Question: I know how I'd do this with NSTextView, but NSTextField doesn't seem to provide a way to access the 'NSTextStorage' backing it, so I can't set myself as a delegate and process '-textStorageDidProcessEditing:'.
I have a 'NSTextField' as part of a sheet. If that text field is emtpy at any point, the OK button should be disabled until some input is provided. That's basically all I'm looking to do, and I'm sure there's a really simple way to do this?
I tried:
'''
[[[filenameInput cell] textStorage] setDelegate:self];
'''
Thinking that 'NSTextFieldCell' would provide the text storage (mostly since Xcode kindly auto-completed it for me) and then of course, did my validation via the delegate method:
'''
-(void)textStorageDidProcessEditing:(NSNotification *)notification {
BOOL allowSubmit = ([[filenameInput stringValue] length] > 0)
&& (([relativePathSwitch state] == NSOnState) || ([[localPathInput stringValue] length] > 0));
[createButton setEnabled:allowSubmit];
}
'''
This compiles but causes a runtime error as 'NSTextFieldCell' does not respond to 'textStorage'.
What's the standard pattern I should be following here? This must be one of those "every day" tasks for Cocoa devs, I imagine :)

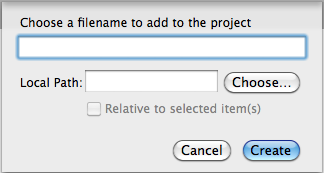
Answer: This is what NSFormatter is for; create a subclass of NSFormatter and set an instance of it as your NSTextField's formatter, and let it validate the text the user enters.